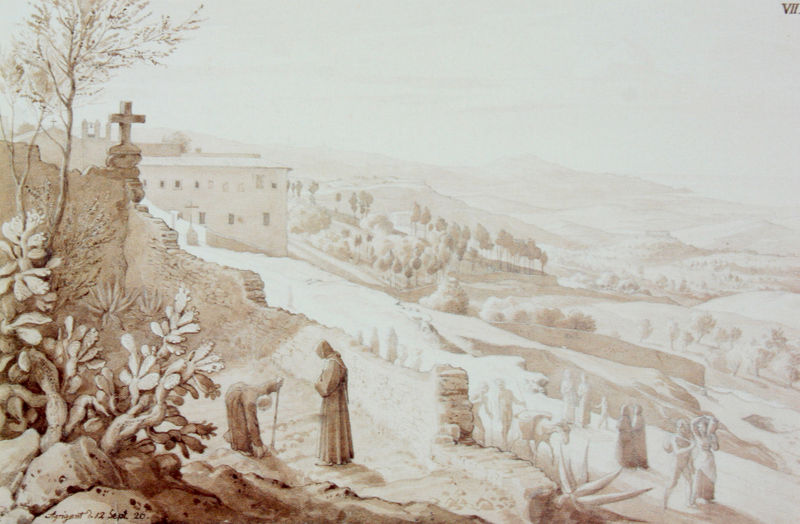
Titel: Blick auf Agrigent
Künstler: Julius Schnorr von Carolsfeld
Standort: Dresden
Institution: Staatliche Kunstsammlungen, Kupferstich-Kabinett
Schlagwörter: baum, berg, blätter, felsen, gemälde, gruppe, himmel, mann, schatten, wasser, weiß, bäume, fluss, frauen, landschaft, menschen, ufer, äste, braun, fenster, frau, grau, hell, licht, männer, schwarz, skizze, straße, zeichnung, gebäude, haus, rot, tier, tiere, weg, wand, stein, steine, signatur, bach, feld, felder, ferne, horizont, hügel, weite, zweige, busch, kirche, sträucher, wege, boden, kutte, mantel, paar, pflanzen, gebeugt, tal, anhöhe, arbeit, bauern, esel, genre, pferd, stock, garten, ansicht, fassade, italien, zwei, stab, acker, arbeiten, ernte, berge, berghang, hang, mauer, ziegel, winter, fußgänger, sepia, karawane, ruine, bücken, kloster, kreuz, religion, agaven, felsig, nonne, beten, gestalten, kreuze, grab, jesus, lanschaft, priester, mönch, ackerbau, landwirtschaft, agave, aloe, kakteen, kaktus, verbeugen, bettler, mönche, prozession, september, abtei, manteö, gezeichnet, bau, schaufel, spaten, kapuze, pfalnzen, paare, kriche, saat, oliven, zuwendung, pilger, schaufeln, mediteran, bäme, feigenkaktus, kakten, runie, kapuziner, krückstock, jäten, none, agarve, firedhof, monasterium, 20, 12, kateen, 12. september, katus